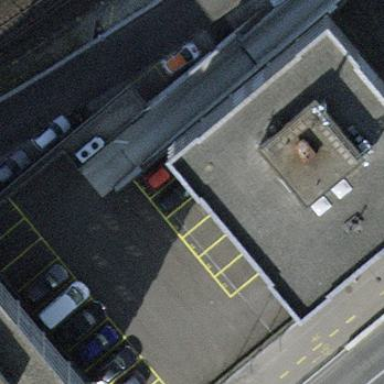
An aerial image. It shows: Rooftop parking area.